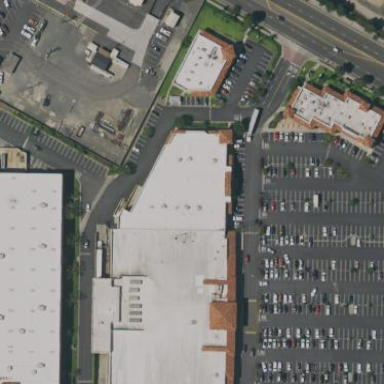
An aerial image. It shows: Retail building with flat roof.